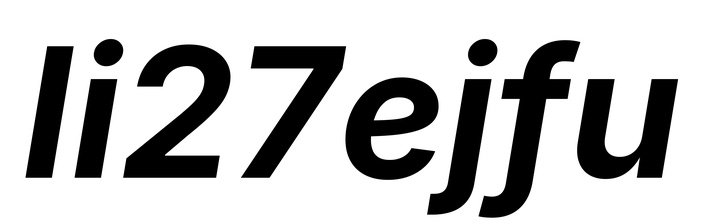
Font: Inter-Italic_Bold_Italic